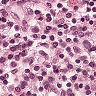
Metastatic tissue present: no